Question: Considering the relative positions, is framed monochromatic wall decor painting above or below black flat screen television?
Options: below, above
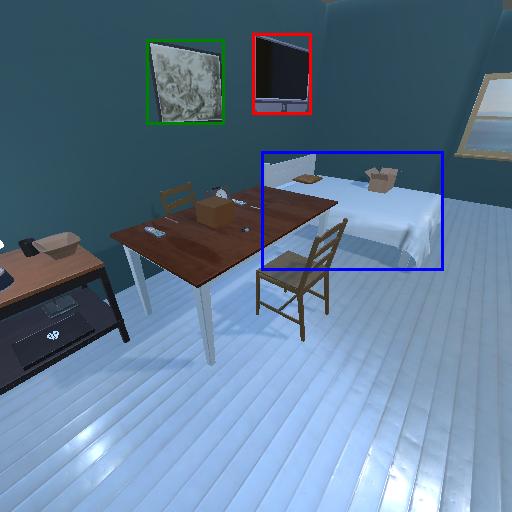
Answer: below